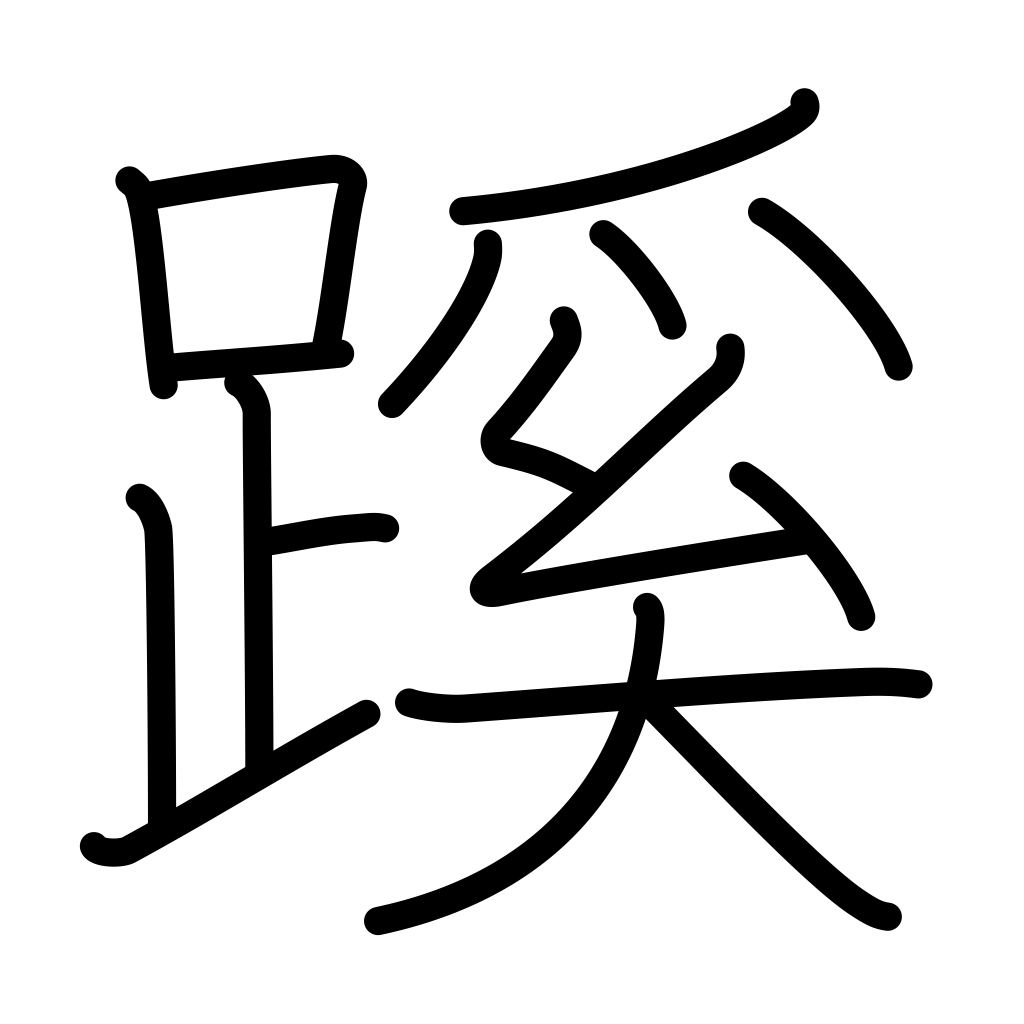
Meaning: path